Question:
That is example of what i try to achieve. Body has background image. Over the image is opacity layer. Then I got list of elements, which background supposed to be masked so that it is fully transparent.
Is it even possible with CSS ?
failed DEMO: <URL>
HTML structure:
'''
<div id="opacity">
<ul>
<li>
<div class="mask">
<a class="fancybox" rel="group" href="#">
<img src="name.png" class="thumb" />
</a>
</div>
</li>
<li>
<div class="mask">
<a class="fancybox" rel="group" href="#">
<img src="name.png" class="thumb" />
</a>
</div>
</li>
</ul>
</div>
'''
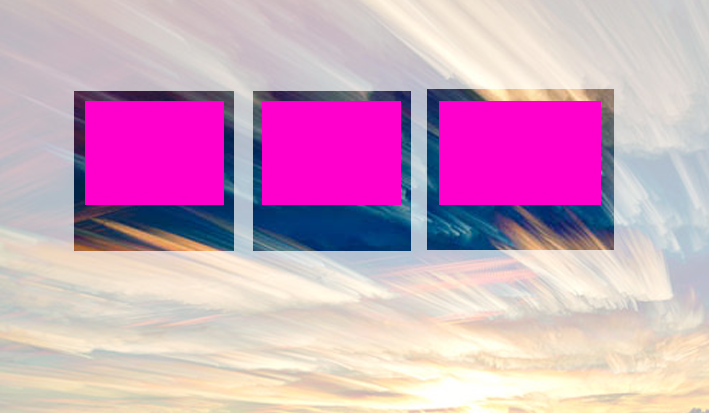
Answer: The way I know you can fake it is setting that image on the 'mask' containers too adding the property
'''
background-attachment: fixed;
'''
Like this:
'''
.mask {
background-image: url(http://justbeecosmetics.com/img/headImage.jpg);
background-attachment: fixed;
background-size: cover;
}
'''
Check The Updated <URL>
> The background-attachment property specifies whether a background image is fixed with regard to the viewport or scrolls along with the containing block.
The default value is 'scroll'then if you set it to 'fixed'
> The background image does not scrolls with the element.
Is attached to the viewport.